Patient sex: M
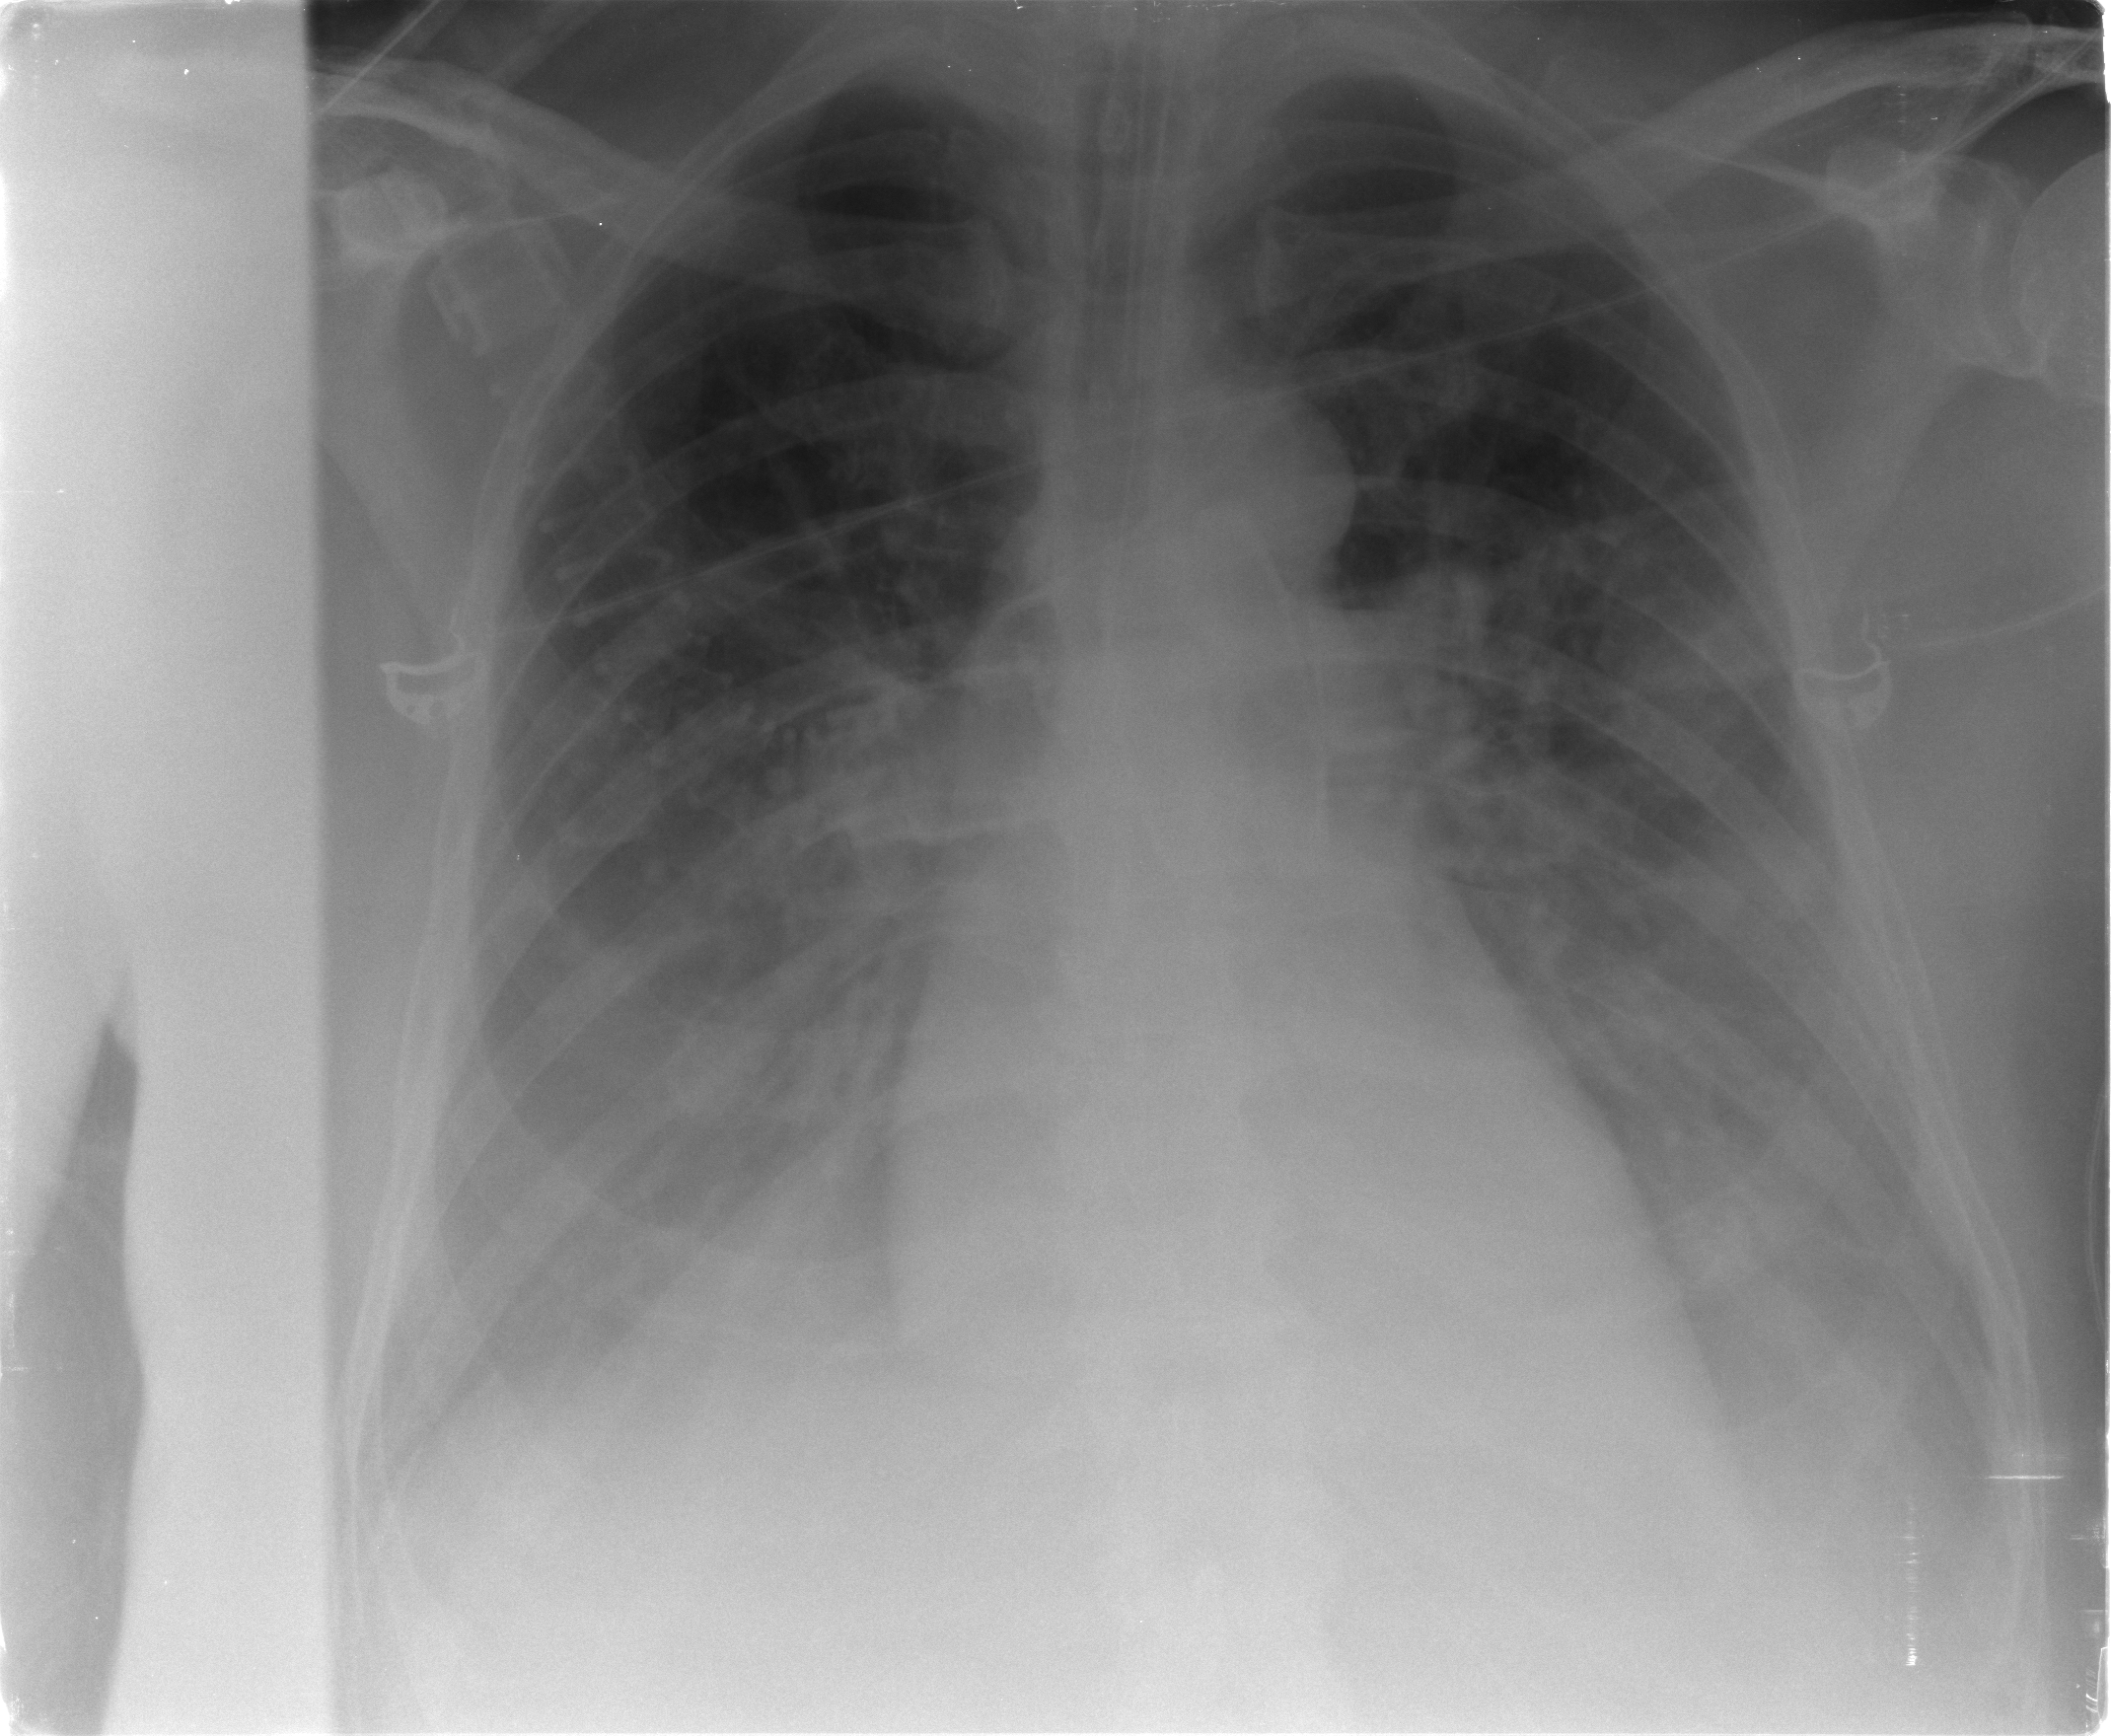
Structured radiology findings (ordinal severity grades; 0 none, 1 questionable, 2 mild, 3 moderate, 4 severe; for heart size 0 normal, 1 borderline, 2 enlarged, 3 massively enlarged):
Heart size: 0
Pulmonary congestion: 0
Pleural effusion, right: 2
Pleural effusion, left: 2
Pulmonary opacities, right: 0
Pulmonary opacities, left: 0
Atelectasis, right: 2
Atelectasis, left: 2